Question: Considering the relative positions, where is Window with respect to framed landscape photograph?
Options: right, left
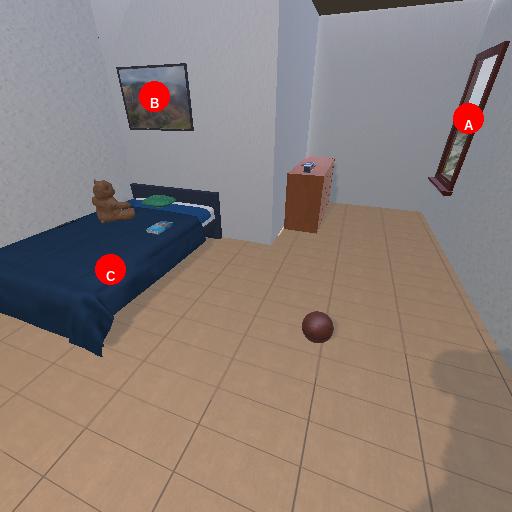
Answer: right